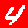
Digit: 4